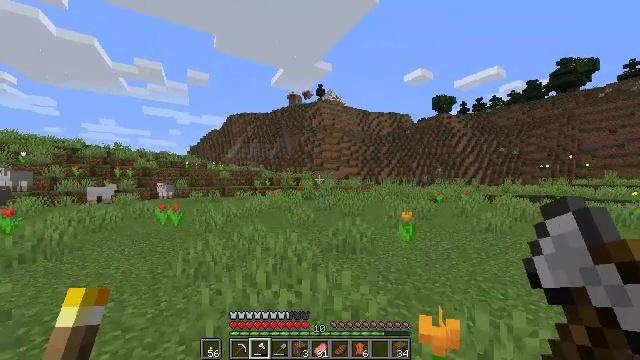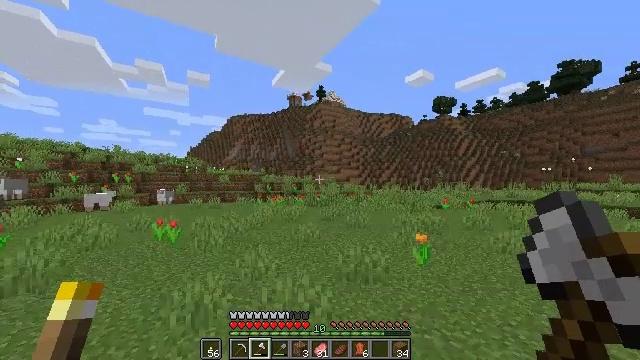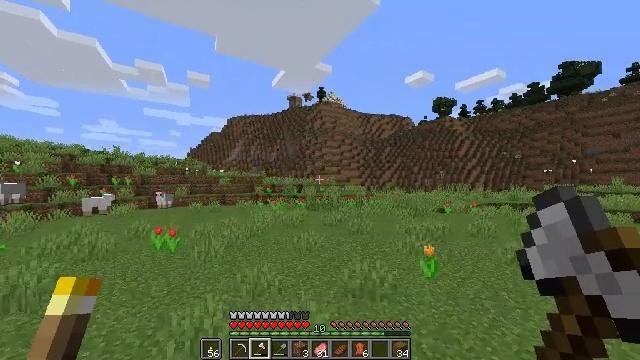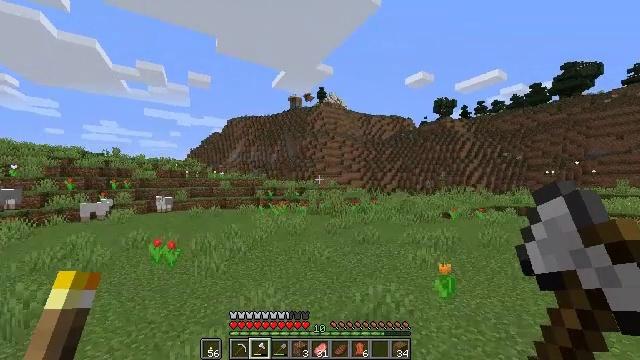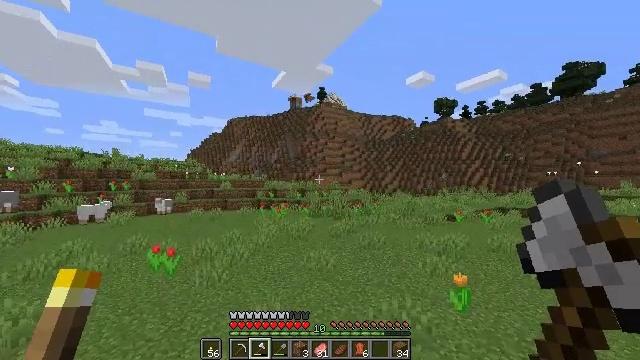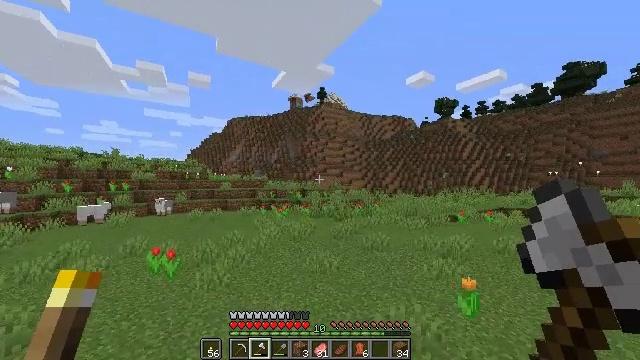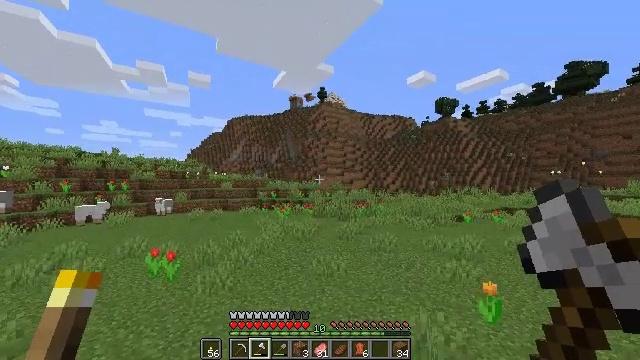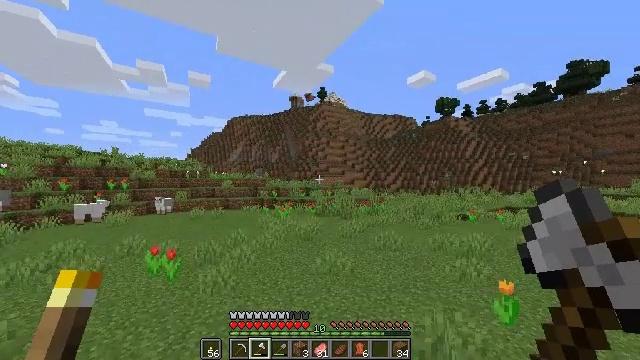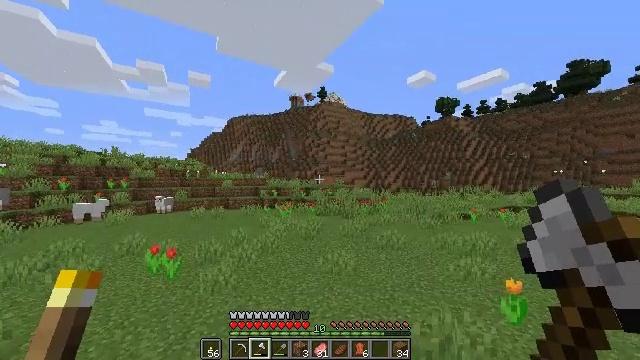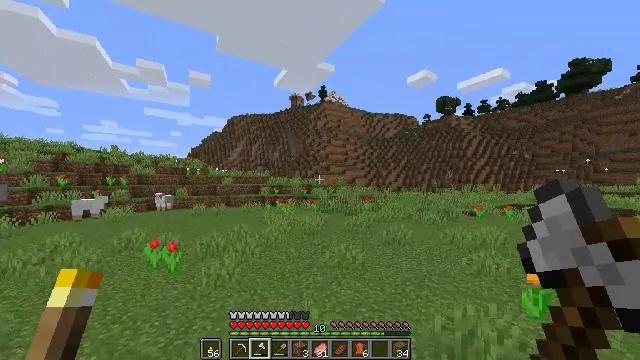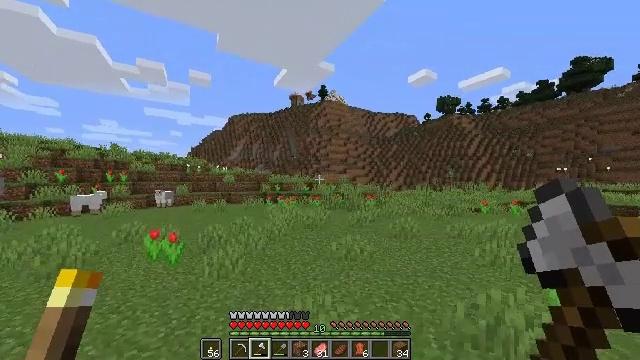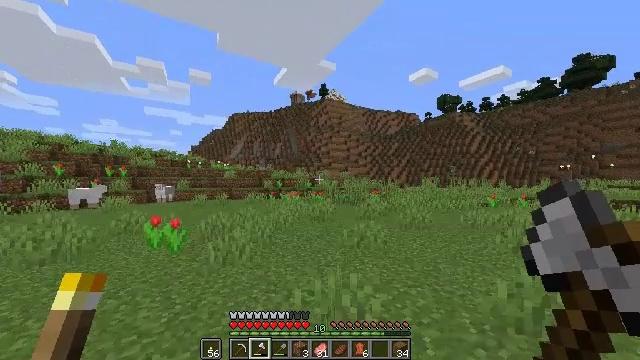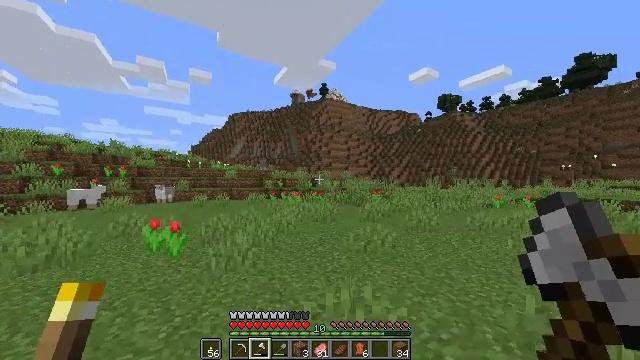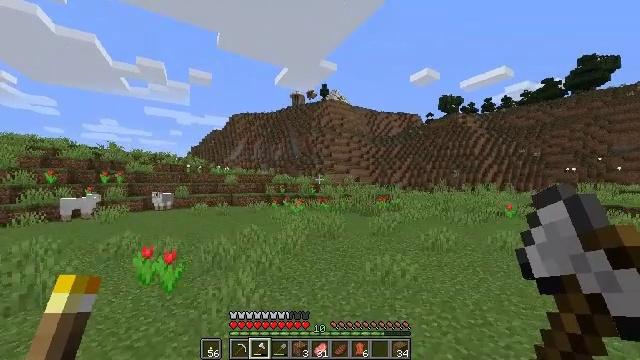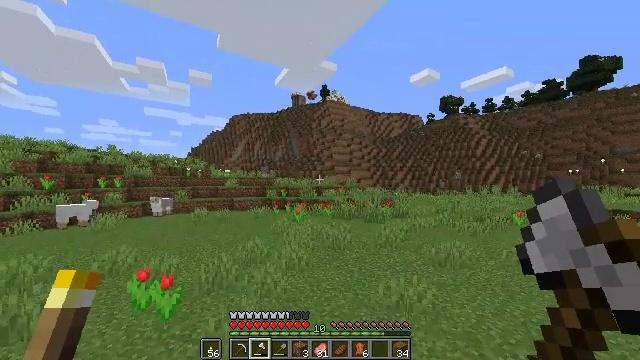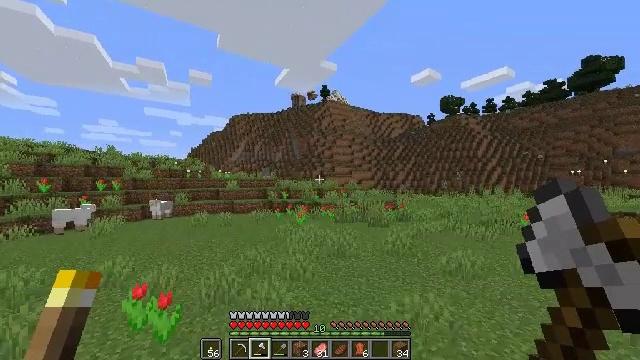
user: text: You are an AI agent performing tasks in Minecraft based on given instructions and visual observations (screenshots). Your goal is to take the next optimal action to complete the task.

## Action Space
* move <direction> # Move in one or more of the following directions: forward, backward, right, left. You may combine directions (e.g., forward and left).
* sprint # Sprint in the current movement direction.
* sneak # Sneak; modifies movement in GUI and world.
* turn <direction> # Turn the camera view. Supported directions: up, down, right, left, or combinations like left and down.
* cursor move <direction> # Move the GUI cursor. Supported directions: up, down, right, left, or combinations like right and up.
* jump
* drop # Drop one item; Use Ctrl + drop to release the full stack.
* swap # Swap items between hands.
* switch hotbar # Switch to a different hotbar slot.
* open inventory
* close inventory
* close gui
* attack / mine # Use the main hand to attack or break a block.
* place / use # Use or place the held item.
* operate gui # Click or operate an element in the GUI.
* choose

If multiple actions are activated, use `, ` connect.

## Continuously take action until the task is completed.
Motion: motion action
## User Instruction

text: Mine a hay block from the field.
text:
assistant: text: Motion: move forward and move left, sprint, jump
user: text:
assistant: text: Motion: move forward and move left, sprint, jump
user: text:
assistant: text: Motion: move forward and move left, sprint, jump
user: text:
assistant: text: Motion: move forward and move left, sprint, jump
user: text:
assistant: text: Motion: move forward and move left, sprint, jump
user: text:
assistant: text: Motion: move forward and move left, sprint, jump
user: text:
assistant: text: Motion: move forward and move left, sprint, jump
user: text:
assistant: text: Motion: move forward and move left, sprint, jump
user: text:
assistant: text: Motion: move forward and move left, sprint, jump
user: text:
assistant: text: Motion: move forward and move left, sprint, jump
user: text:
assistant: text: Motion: move forward and move left, sprint, jump
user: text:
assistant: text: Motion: move forward and move left, sprint, jump
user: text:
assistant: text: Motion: move forward and move left, sprint, jump
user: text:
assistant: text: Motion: move forward and move left, sprint, jump
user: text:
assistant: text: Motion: move forward and move left, sprint, jump
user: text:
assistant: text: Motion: move forward and move left, sprint, jump
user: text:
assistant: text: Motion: move forward and move left, sprint, jump
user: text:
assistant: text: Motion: move forward and move left, sprint, jump
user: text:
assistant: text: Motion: move forward and move left, sprint, jump
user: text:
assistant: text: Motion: move forward and move left, sprint, jump
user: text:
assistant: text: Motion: move forward and move left, sprint, jump
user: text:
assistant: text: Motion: move forward and move left, sprint, jump
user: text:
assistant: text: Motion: move forward and move left, sprint, jump
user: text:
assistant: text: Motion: move forward and move left, sprint, jump
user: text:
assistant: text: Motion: move forward and move left, sprint, jump
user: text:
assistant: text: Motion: move forward and move left, sprint, jump
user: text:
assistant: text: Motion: move forward and move left, sprint, jump
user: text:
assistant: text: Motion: move forward and move left, sprint, jump
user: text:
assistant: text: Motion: move forward and move left, sprint, jump
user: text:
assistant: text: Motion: move forward and move left, sprint, jump